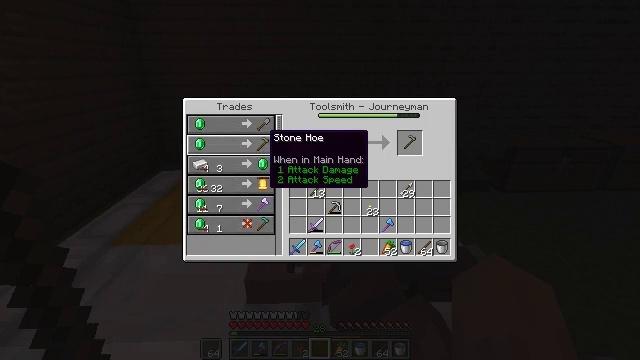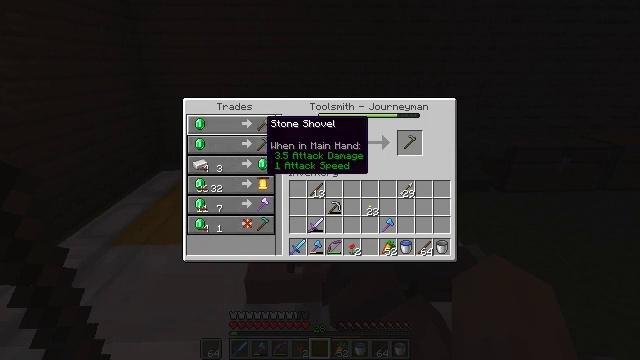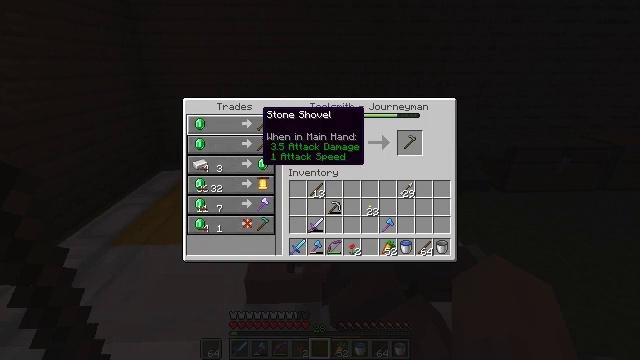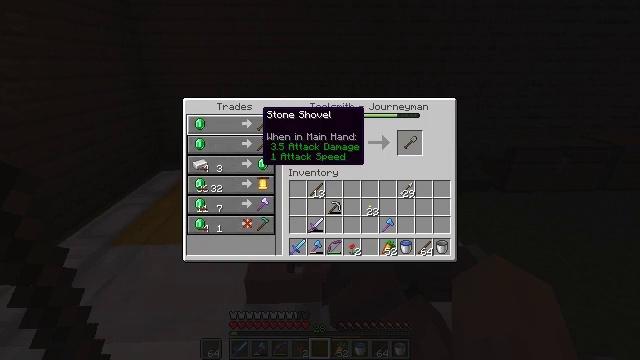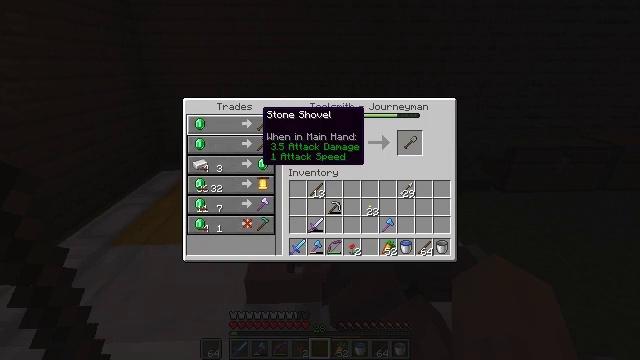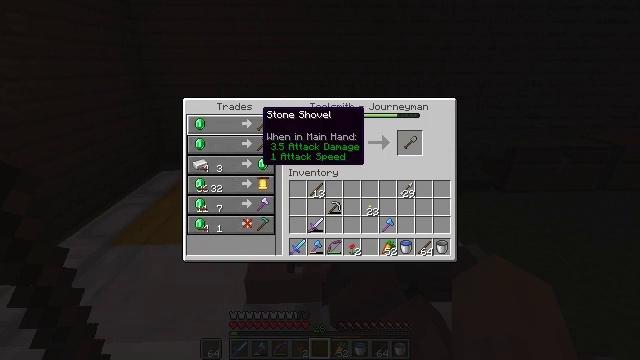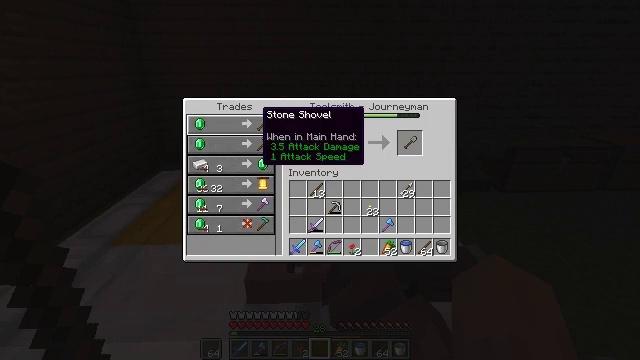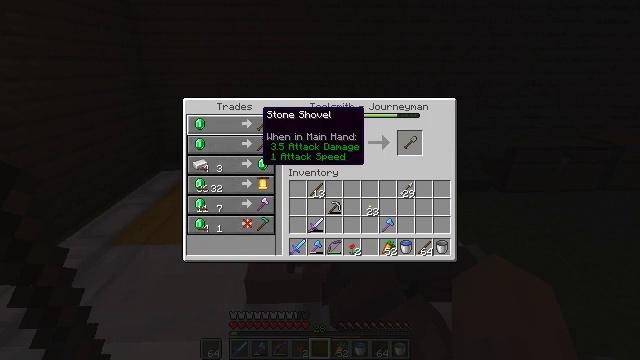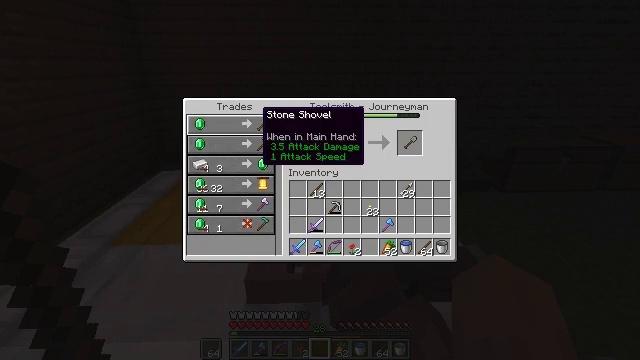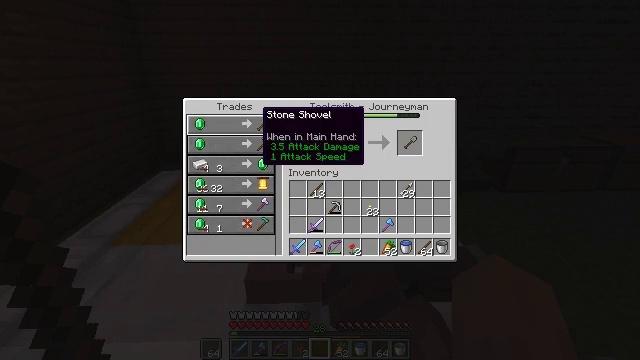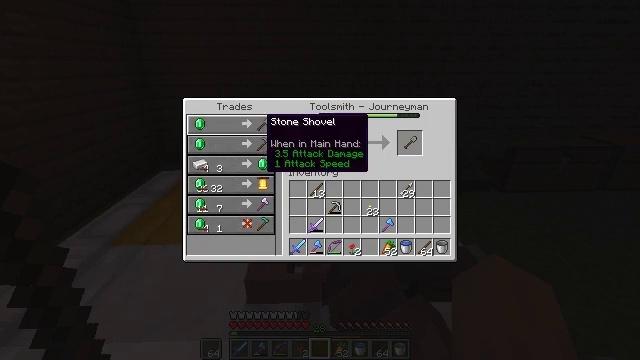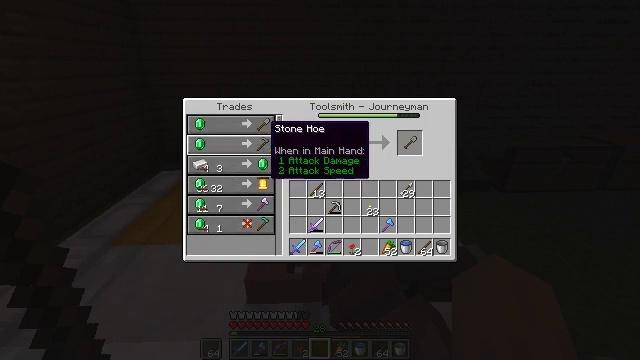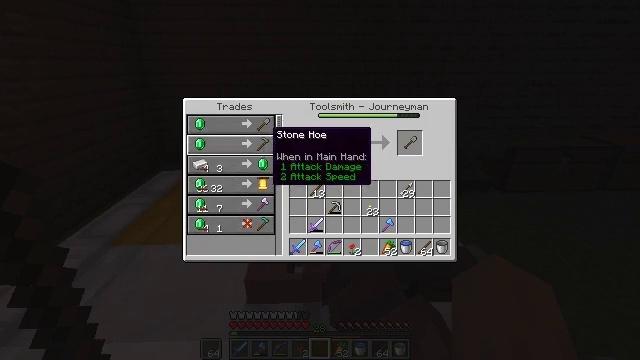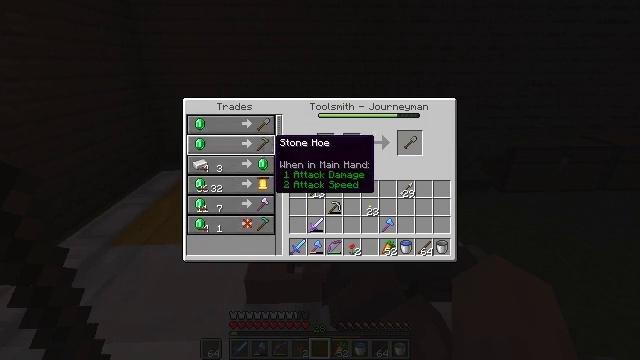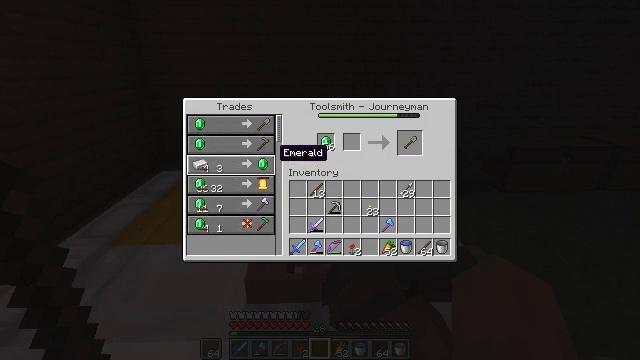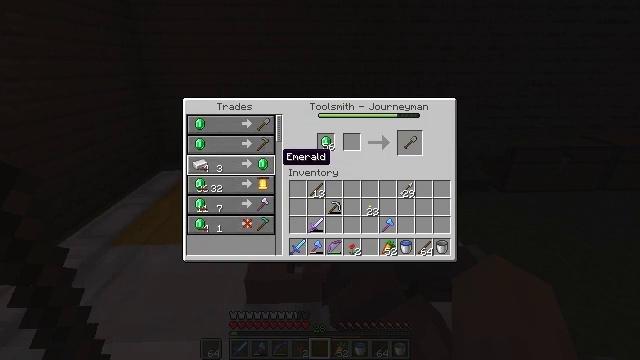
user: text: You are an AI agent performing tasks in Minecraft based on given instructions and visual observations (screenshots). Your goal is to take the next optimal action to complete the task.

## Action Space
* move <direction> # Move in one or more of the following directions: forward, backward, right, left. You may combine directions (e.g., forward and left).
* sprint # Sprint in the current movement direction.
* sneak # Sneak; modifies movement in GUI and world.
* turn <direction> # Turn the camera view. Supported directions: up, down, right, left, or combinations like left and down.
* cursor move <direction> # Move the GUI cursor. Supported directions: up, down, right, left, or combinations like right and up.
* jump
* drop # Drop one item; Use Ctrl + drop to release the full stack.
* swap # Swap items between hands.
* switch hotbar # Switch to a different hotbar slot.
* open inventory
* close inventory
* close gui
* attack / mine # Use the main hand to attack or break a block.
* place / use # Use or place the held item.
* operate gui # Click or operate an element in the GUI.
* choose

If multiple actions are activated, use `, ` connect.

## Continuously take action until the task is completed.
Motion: motion action
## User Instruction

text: Make a diamond chestplate using diamonds.
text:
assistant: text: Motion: cursor move up
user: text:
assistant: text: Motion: cursor move up
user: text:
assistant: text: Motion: operate gui
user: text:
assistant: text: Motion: operate gui
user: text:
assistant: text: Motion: operate gui
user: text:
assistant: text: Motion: no_op
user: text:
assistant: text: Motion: no_op
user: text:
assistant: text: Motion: no_op
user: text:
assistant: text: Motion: no_op
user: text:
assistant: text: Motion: cursor move down
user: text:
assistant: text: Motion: cursor move down
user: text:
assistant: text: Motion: no_op
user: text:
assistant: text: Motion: cursor move down
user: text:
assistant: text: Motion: cursor move down
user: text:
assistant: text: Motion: no_op
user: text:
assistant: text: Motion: no_op
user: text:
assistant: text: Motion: no_op
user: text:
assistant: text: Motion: no_op
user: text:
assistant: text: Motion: no_op
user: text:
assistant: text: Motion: no_op
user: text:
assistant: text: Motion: no_op
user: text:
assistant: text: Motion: cursor move left
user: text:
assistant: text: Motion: no_op
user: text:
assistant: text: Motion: operate gui
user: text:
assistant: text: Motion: operate gui
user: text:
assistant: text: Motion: operate gui
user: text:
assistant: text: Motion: no_op
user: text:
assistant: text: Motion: no_op
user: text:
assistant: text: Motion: cursor move down
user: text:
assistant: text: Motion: no_op